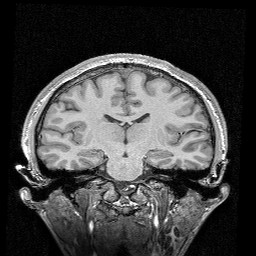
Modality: T1w
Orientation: sagittal